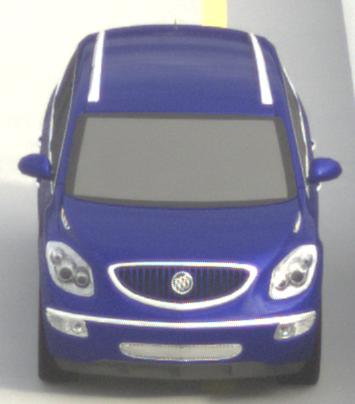
Make: Buick
Model: Enclave
Detailed model: GMT967
Model produced from: 2007
Model produced until: 2017
Doors: 5
Color: blue
Road condition: dry road
Daytime: morning or afternoon
Contrast: low contrast